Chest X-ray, PA view. Patient: 52 years old, sex M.
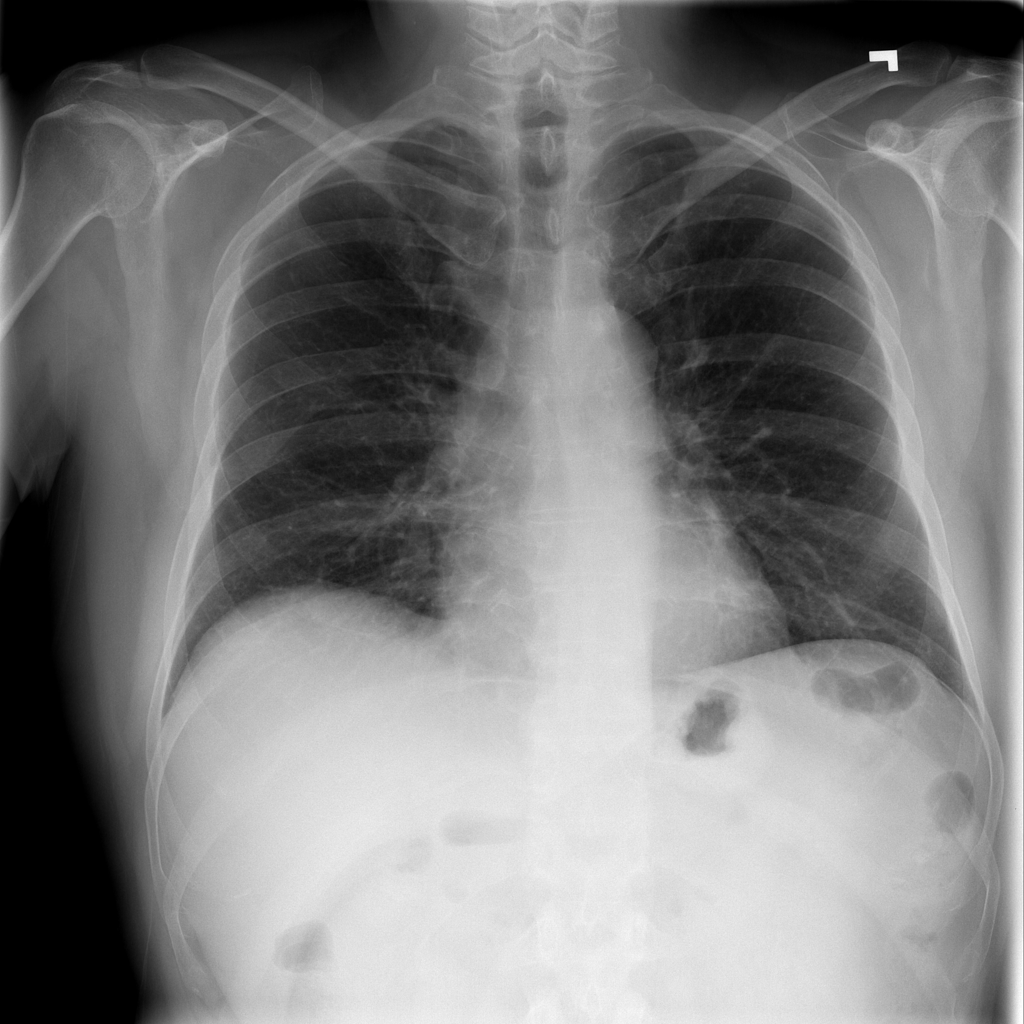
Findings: No Finding